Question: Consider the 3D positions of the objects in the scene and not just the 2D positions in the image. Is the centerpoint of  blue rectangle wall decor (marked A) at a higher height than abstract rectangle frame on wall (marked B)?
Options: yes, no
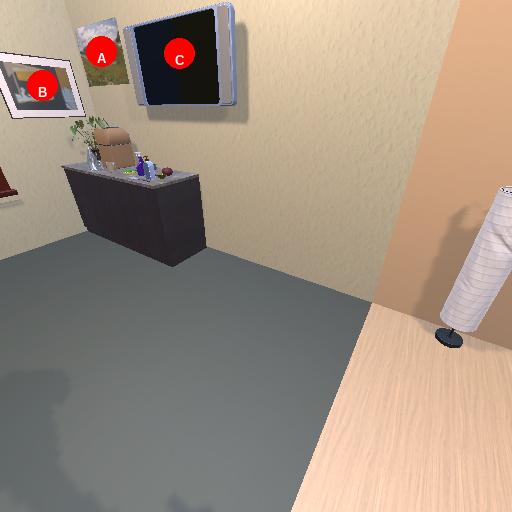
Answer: yes